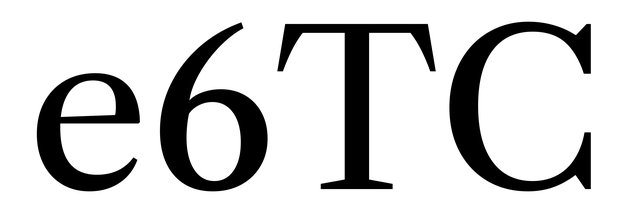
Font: LibreCaslonText_Regular